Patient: sex F, age 73
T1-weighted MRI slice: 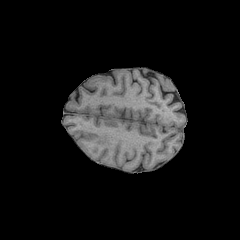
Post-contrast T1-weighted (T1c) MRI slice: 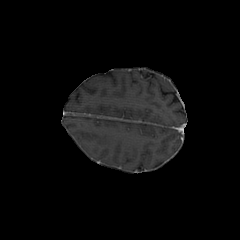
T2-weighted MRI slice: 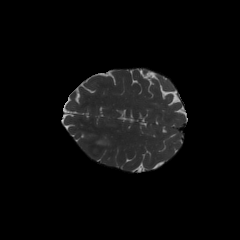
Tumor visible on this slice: yes
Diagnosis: Glioblastoma, IDH-wildtype
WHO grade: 4